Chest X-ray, PA view. Patient: 75 years old, sex F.
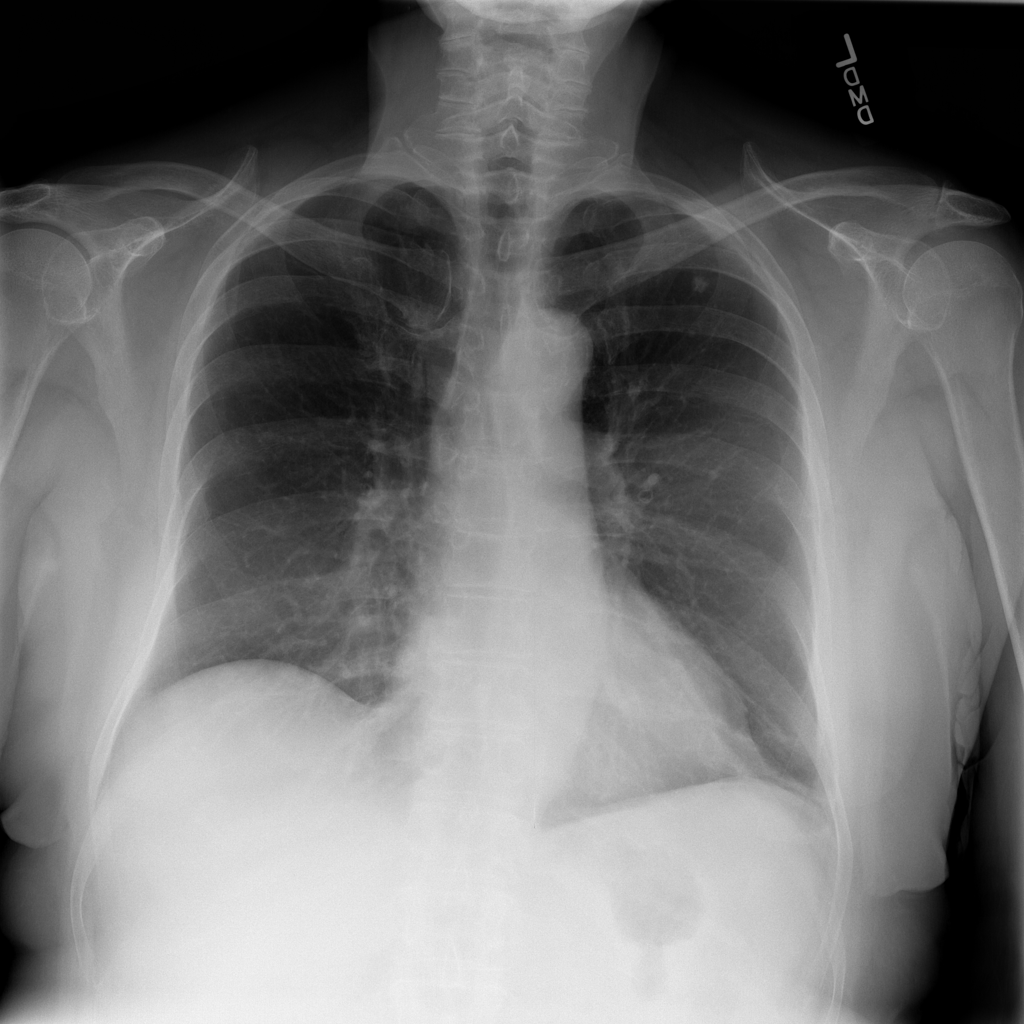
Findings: Effusion, Nodule, Pleural_Thickening